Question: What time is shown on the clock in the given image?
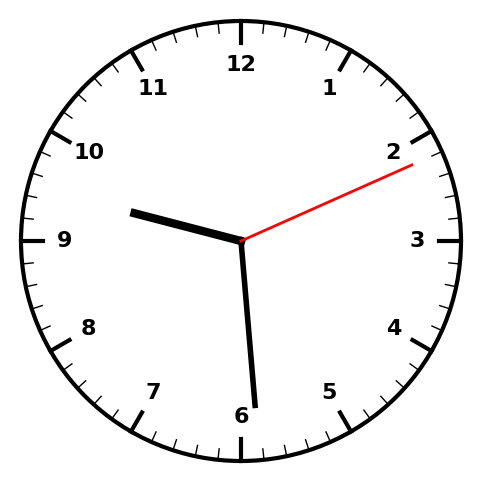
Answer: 09:29:11